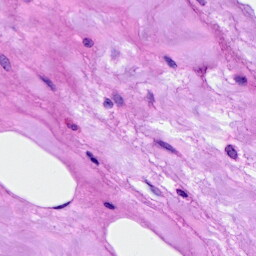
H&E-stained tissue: Breast